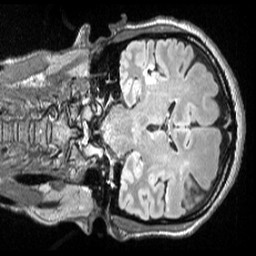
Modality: FLAIR
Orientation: coronal
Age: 39
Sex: female
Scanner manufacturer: siemens
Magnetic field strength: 3 T
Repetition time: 5 s
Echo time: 0.387 s